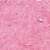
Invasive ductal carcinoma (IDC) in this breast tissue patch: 0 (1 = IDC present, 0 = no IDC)